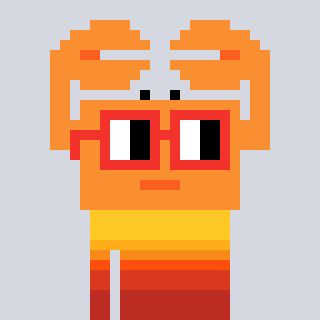
a pixel art character with square red glasses, a crab-shaped head and a hotbrown-colored body on a cool background